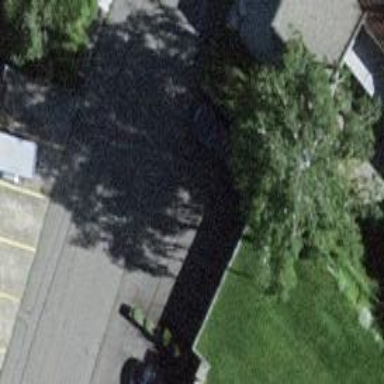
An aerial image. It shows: Garage building.